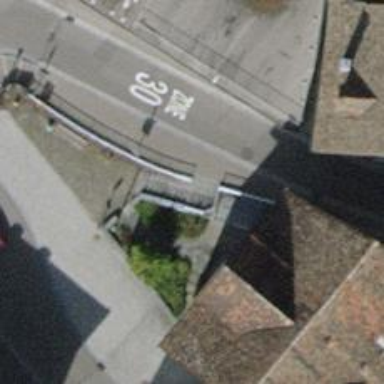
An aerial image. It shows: Set of steps on the road.